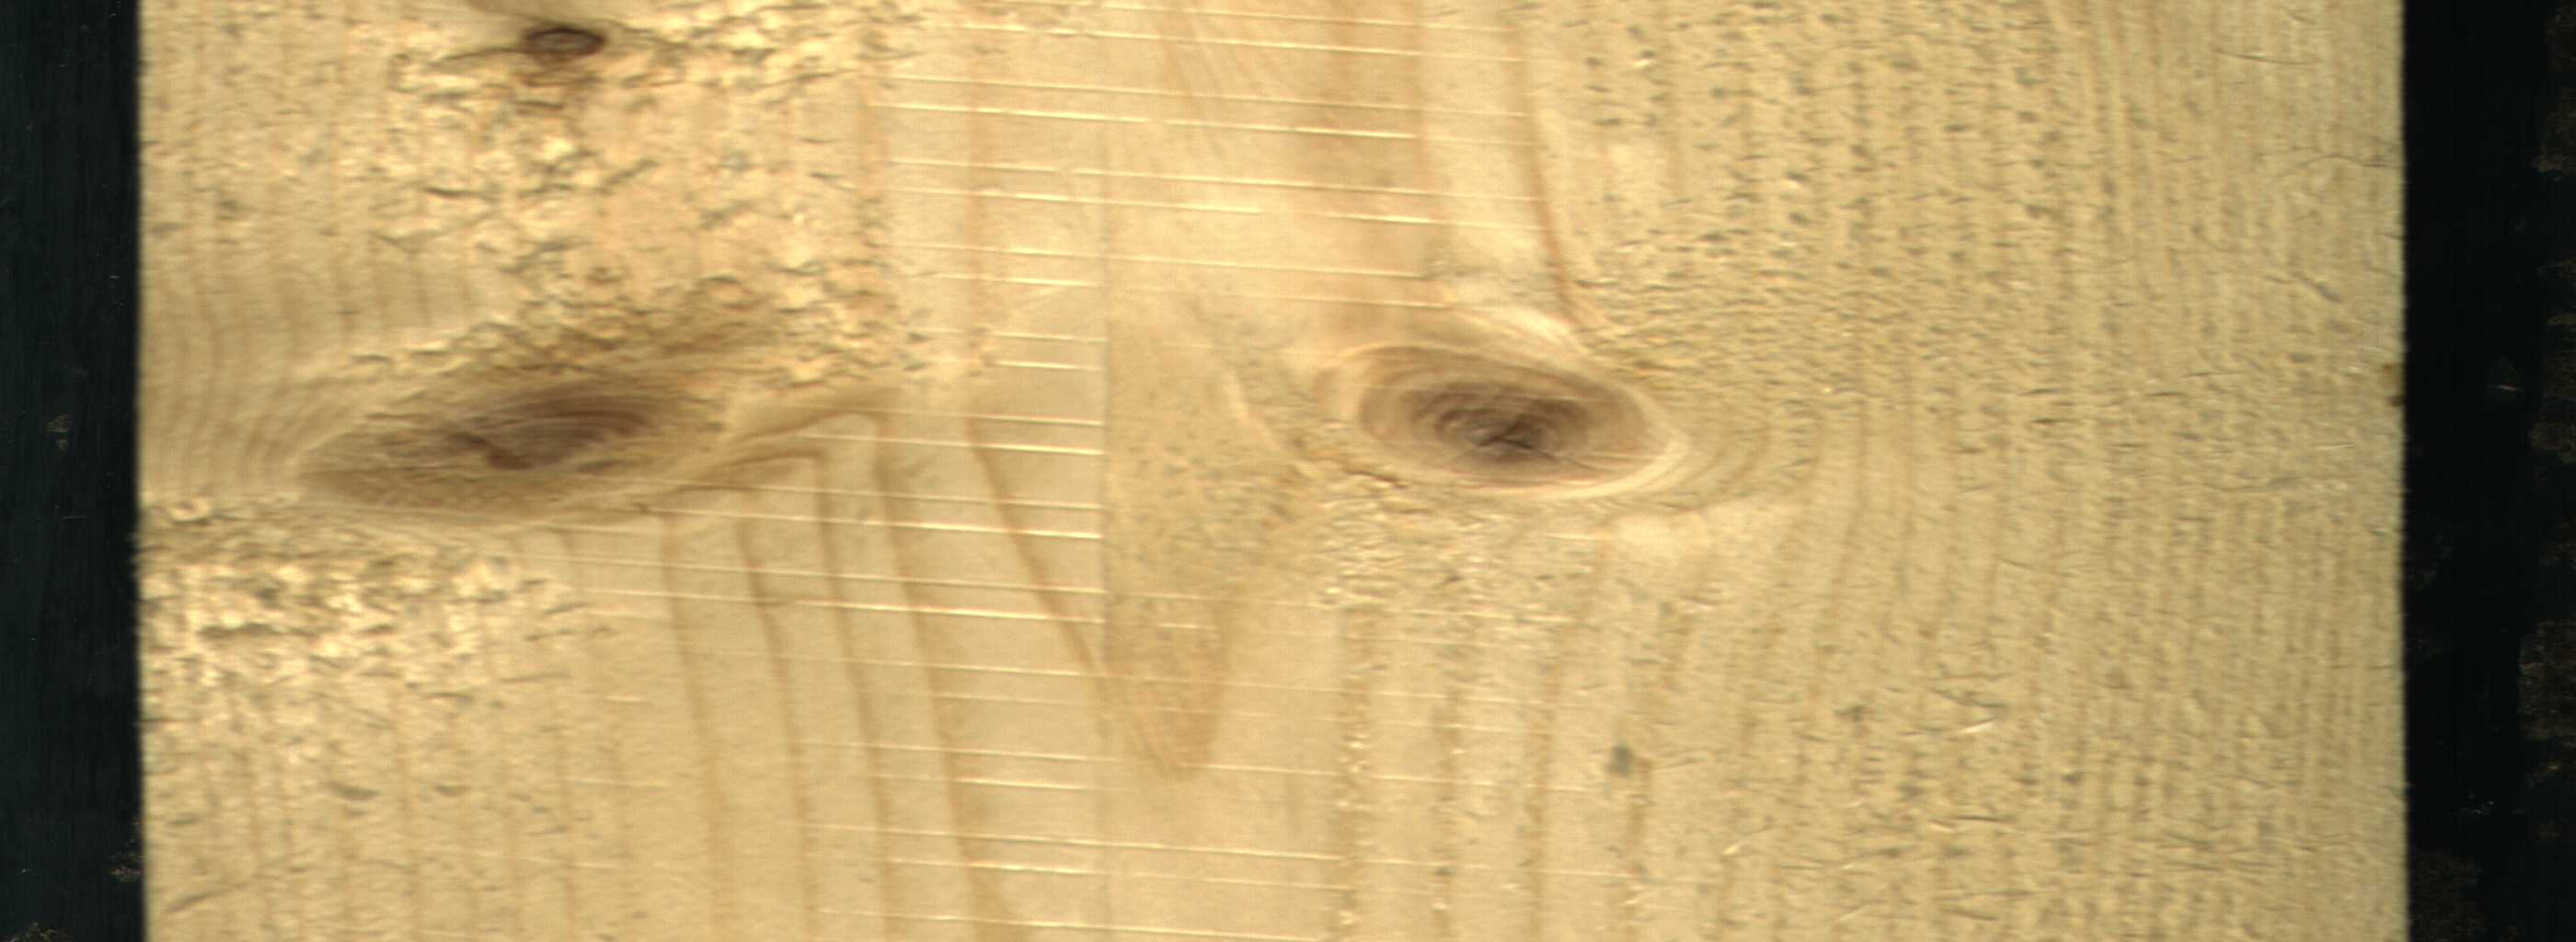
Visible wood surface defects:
Dead_Knot
Live_Knot
Live_Knot